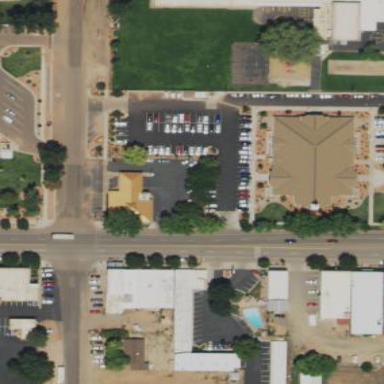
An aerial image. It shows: Parking area with asphalt surface.